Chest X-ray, AP view. Patient: 28 years old, sex F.
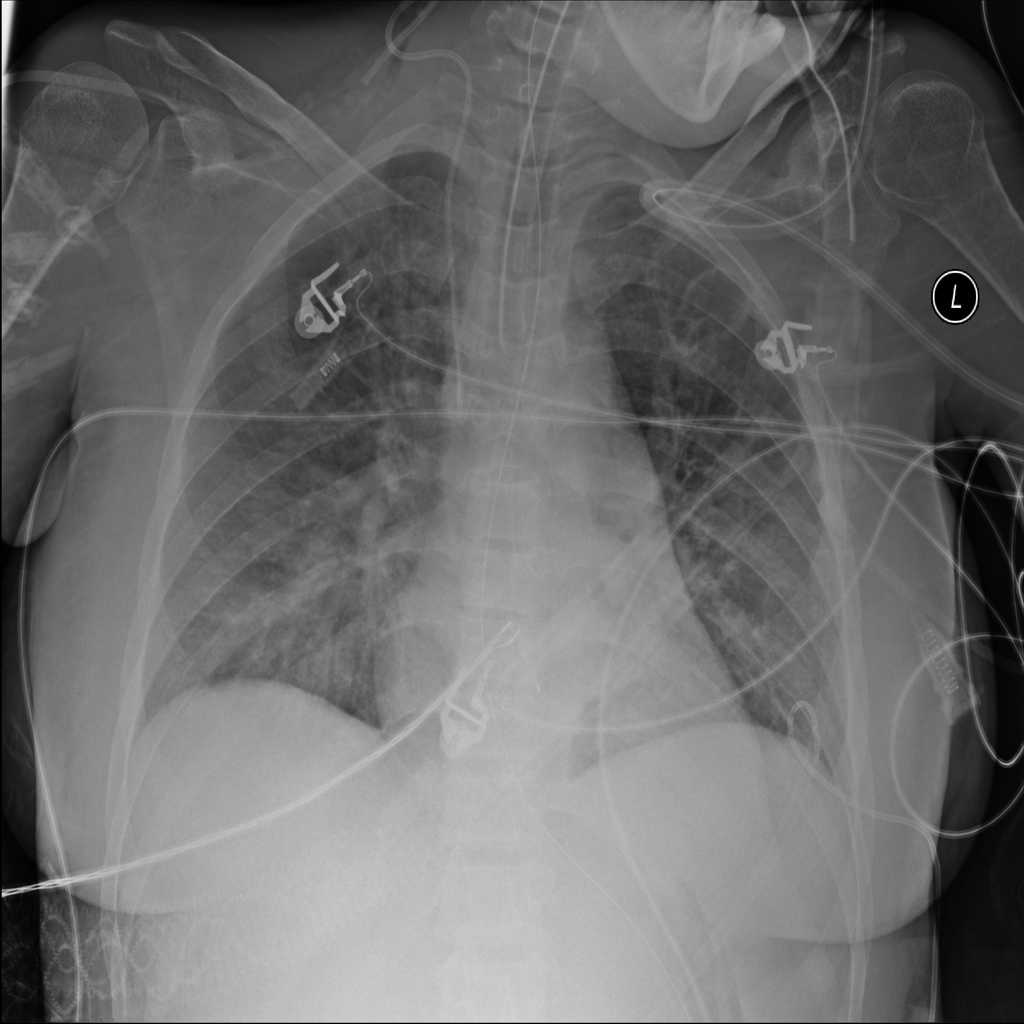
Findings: No Finding